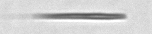
Label: fiber